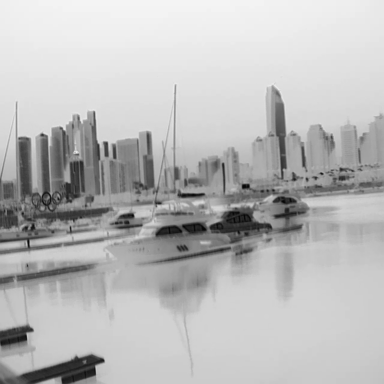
There are five canoes in the infrared image.